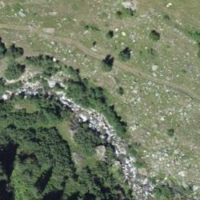
EUNIS habitat code: 26
Species observed at this site:
Euphorbia cyparissias